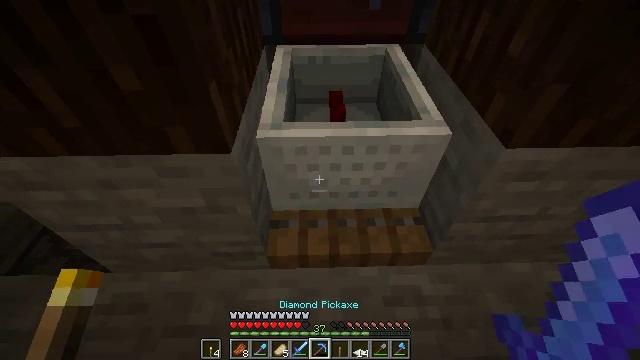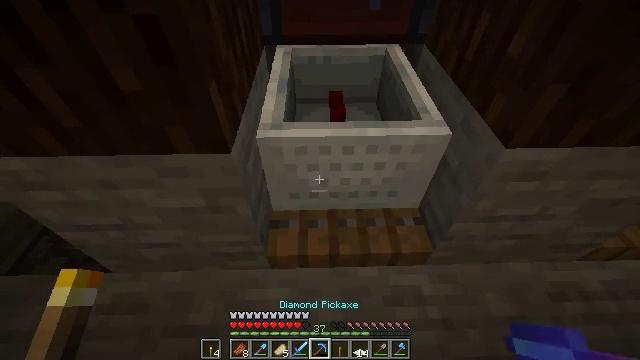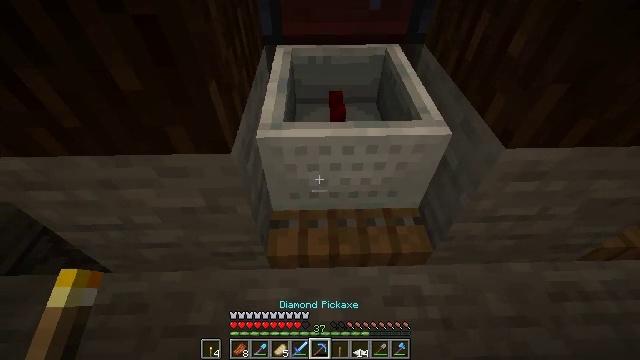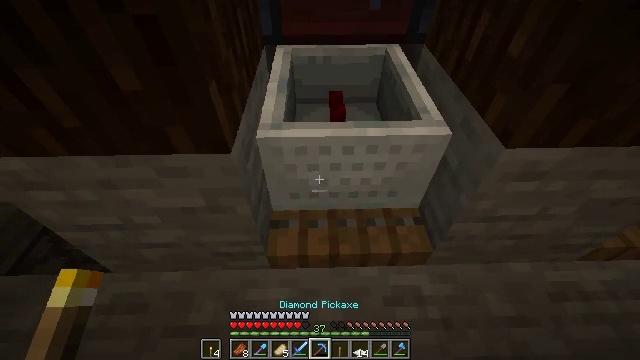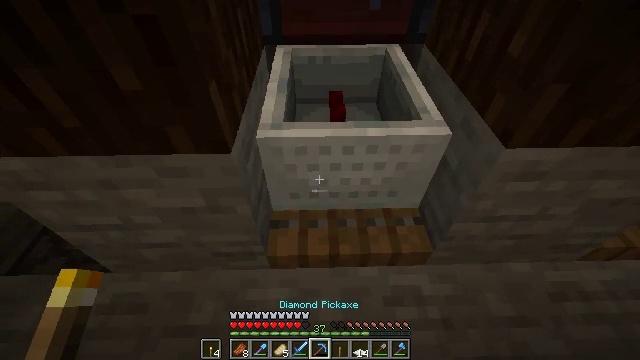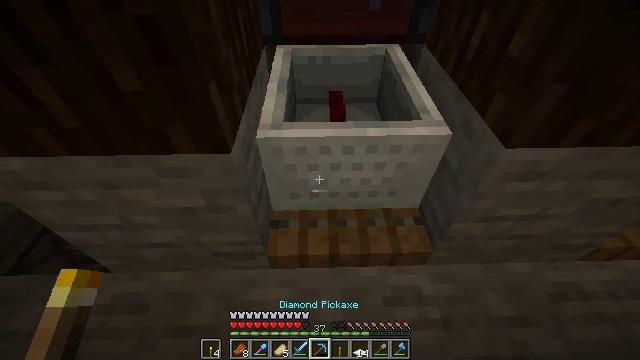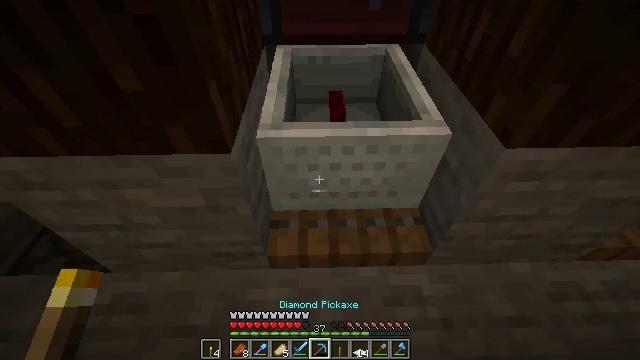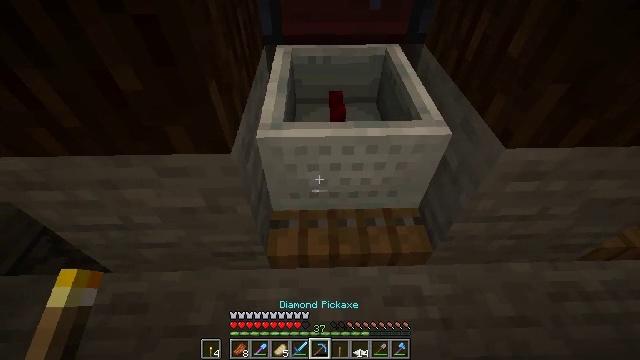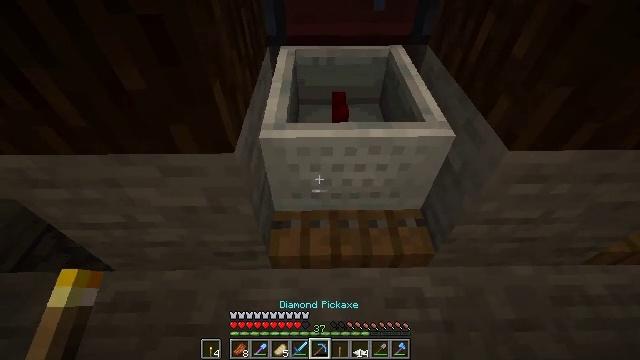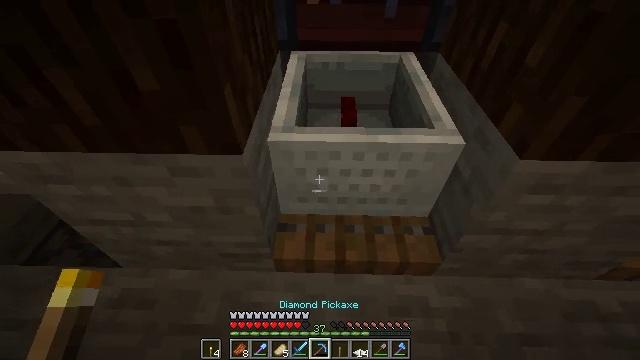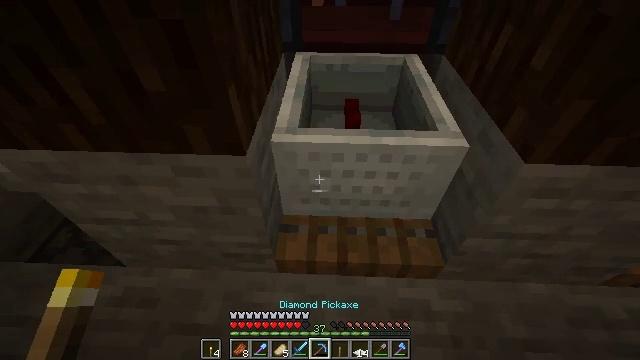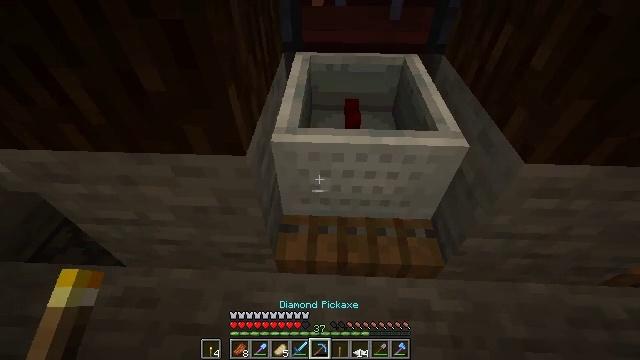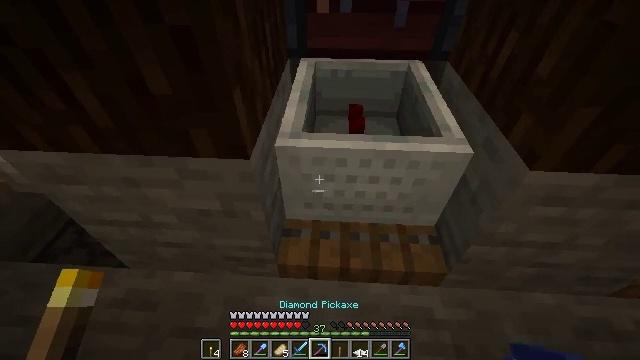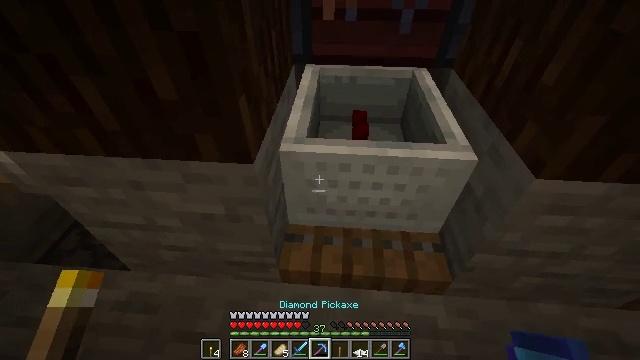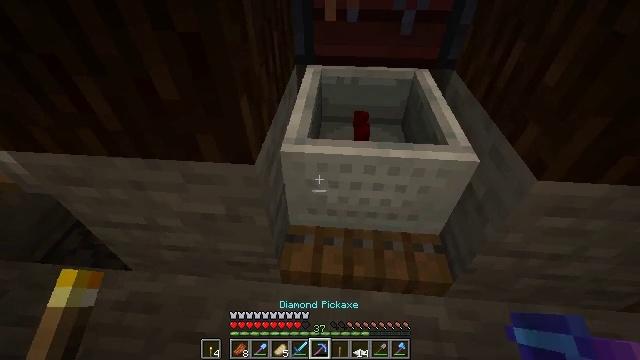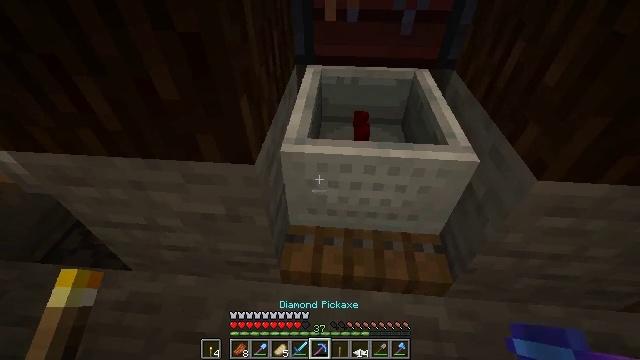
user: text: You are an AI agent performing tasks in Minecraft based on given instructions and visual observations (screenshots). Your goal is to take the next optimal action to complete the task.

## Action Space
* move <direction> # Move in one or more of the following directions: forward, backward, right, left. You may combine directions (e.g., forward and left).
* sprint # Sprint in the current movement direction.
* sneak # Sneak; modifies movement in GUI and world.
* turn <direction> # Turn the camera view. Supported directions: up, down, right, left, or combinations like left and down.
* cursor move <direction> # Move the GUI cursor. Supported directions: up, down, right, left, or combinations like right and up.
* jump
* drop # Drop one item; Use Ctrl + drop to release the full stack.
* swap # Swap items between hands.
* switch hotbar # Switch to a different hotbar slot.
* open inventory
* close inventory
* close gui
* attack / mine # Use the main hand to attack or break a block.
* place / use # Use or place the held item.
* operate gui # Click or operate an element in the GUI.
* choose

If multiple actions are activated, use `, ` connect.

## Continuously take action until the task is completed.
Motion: motion action
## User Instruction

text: Attack the smithing table to collect it.
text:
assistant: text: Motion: no_op
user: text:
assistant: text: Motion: no_op
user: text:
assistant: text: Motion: no_op
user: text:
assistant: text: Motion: no_op
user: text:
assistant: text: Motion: no_op
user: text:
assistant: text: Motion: no_op
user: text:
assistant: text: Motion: no_op
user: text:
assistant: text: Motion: no_op
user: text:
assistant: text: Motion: turn left
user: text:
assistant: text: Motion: no_op
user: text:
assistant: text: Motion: no_op
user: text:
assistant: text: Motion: turn left and up
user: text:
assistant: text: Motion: turn left and up
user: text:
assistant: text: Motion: no_op
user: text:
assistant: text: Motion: attack / mine
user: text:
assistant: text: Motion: attack / mine
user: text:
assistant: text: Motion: attack / mine
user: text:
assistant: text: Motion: no_op
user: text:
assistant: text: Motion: no_op
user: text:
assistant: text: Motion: no_op
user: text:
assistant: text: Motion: no_op
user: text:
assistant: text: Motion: no_op
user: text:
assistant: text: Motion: no_op
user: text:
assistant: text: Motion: no_op
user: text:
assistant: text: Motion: no_op
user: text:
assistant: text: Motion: no_op
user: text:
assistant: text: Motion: no_op
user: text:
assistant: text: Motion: no_op
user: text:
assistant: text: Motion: no_op
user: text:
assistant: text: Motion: no_op